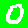
Digit: 0